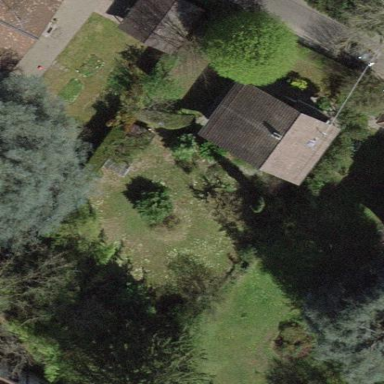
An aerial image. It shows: Garden surrounded by fence.